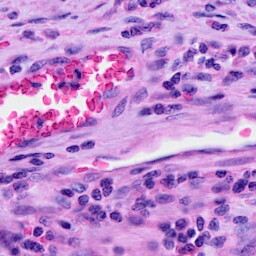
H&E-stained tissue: Cervix